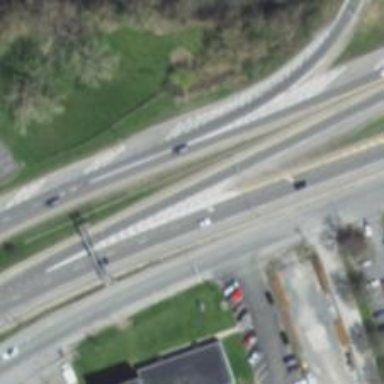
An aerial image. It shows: Primary link highway.